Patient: sex F, age 26
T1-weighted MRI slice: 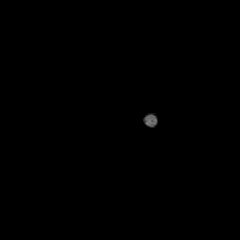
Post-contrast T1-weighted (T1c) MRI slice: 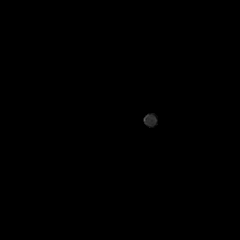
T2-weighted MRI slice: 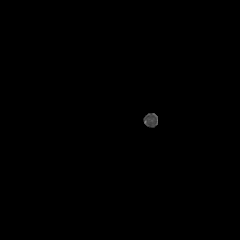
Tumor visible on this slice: no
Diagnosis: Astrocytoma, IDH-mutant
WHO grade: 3